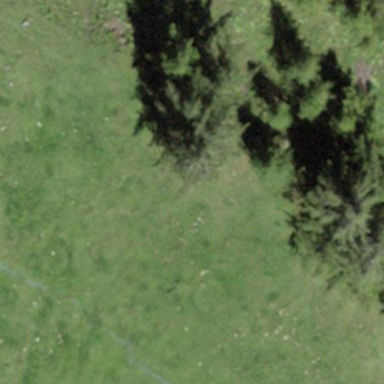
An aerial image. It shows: Forest area.